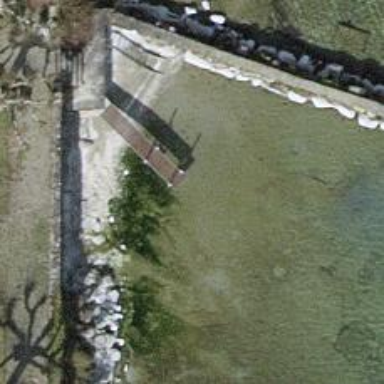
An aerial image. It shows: Man-made pier.